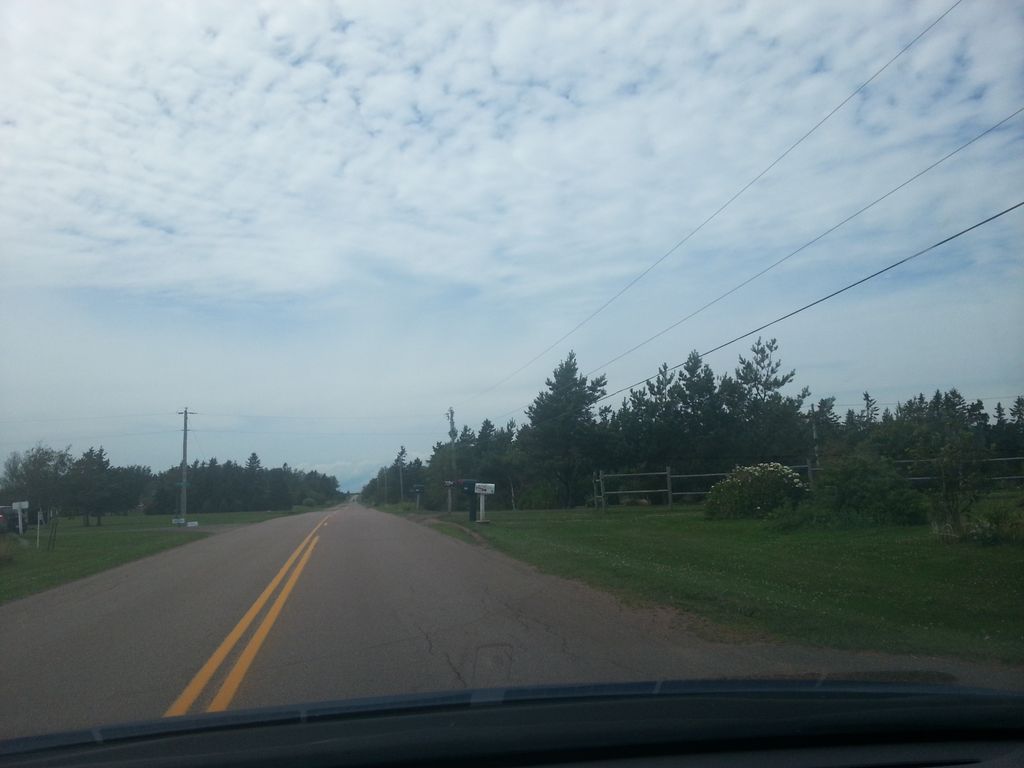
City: charlottetown